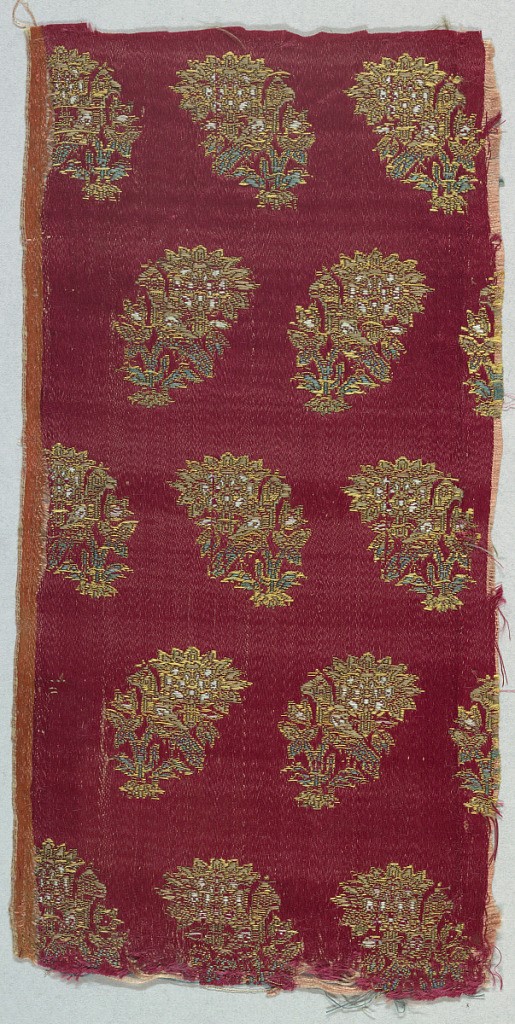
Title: Fragment
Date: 18th century
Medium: silk, metallic thread Technique: plain satin weave with supplementary weft
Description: Magenta satin ground with horizontal rows of a floral cone with a bird perching on the stem. Motif alternately turns left and right and is brocaded in blue, green, white, taupe and gold metallic thread.